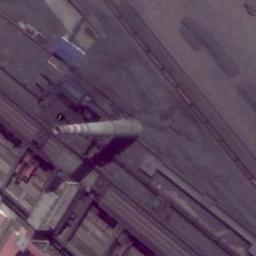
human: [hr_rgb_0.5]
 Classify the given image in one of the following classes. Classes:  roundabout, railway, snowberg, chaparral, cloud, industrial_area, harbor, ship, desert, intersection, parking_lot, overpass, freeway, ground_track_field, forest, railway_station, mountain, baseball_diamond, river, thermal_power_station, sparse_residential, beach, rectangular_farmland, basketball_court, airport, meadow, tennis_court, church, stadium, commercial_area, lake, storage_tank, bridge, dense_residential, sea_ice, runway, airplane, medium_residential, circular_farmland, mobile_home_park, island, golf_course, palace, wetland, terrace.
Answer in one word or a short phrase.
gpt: thermal_power_station